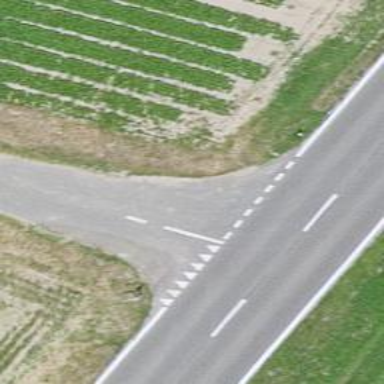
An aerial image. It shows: Road with "give way" sign.